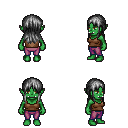
a pixel art fantasy rpg character, female body template, orc, green skin, brown pirate shirt, magenta pants, gray unkempt hairstyle, four views (front, back, left, right), 2x2 character sprite sheet, small pixel art, hard edges, no anti-aliasing